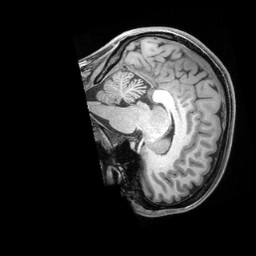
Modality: T1w
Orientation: sagittal
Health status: healthy
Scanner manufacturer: siemens
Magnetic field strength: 3 T
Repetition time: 2.4 s
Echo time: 0.00201 s